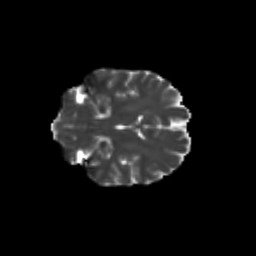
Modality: T2w
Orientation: coronal
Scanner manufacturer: siemens
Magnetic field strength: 3 T
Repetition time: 9.2 s
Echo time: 0.084 s